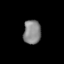
Tissue: lung
Cell type: Epithelial cells
Senescence score: 0.1729
Nuclear area (px): 418
Mean DAPI intensity: 133.242